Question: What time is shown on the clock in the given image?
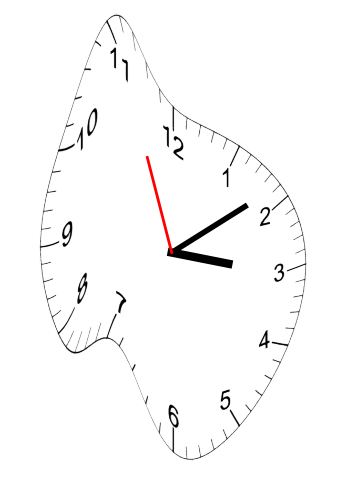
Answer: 03:08:56